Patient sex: F
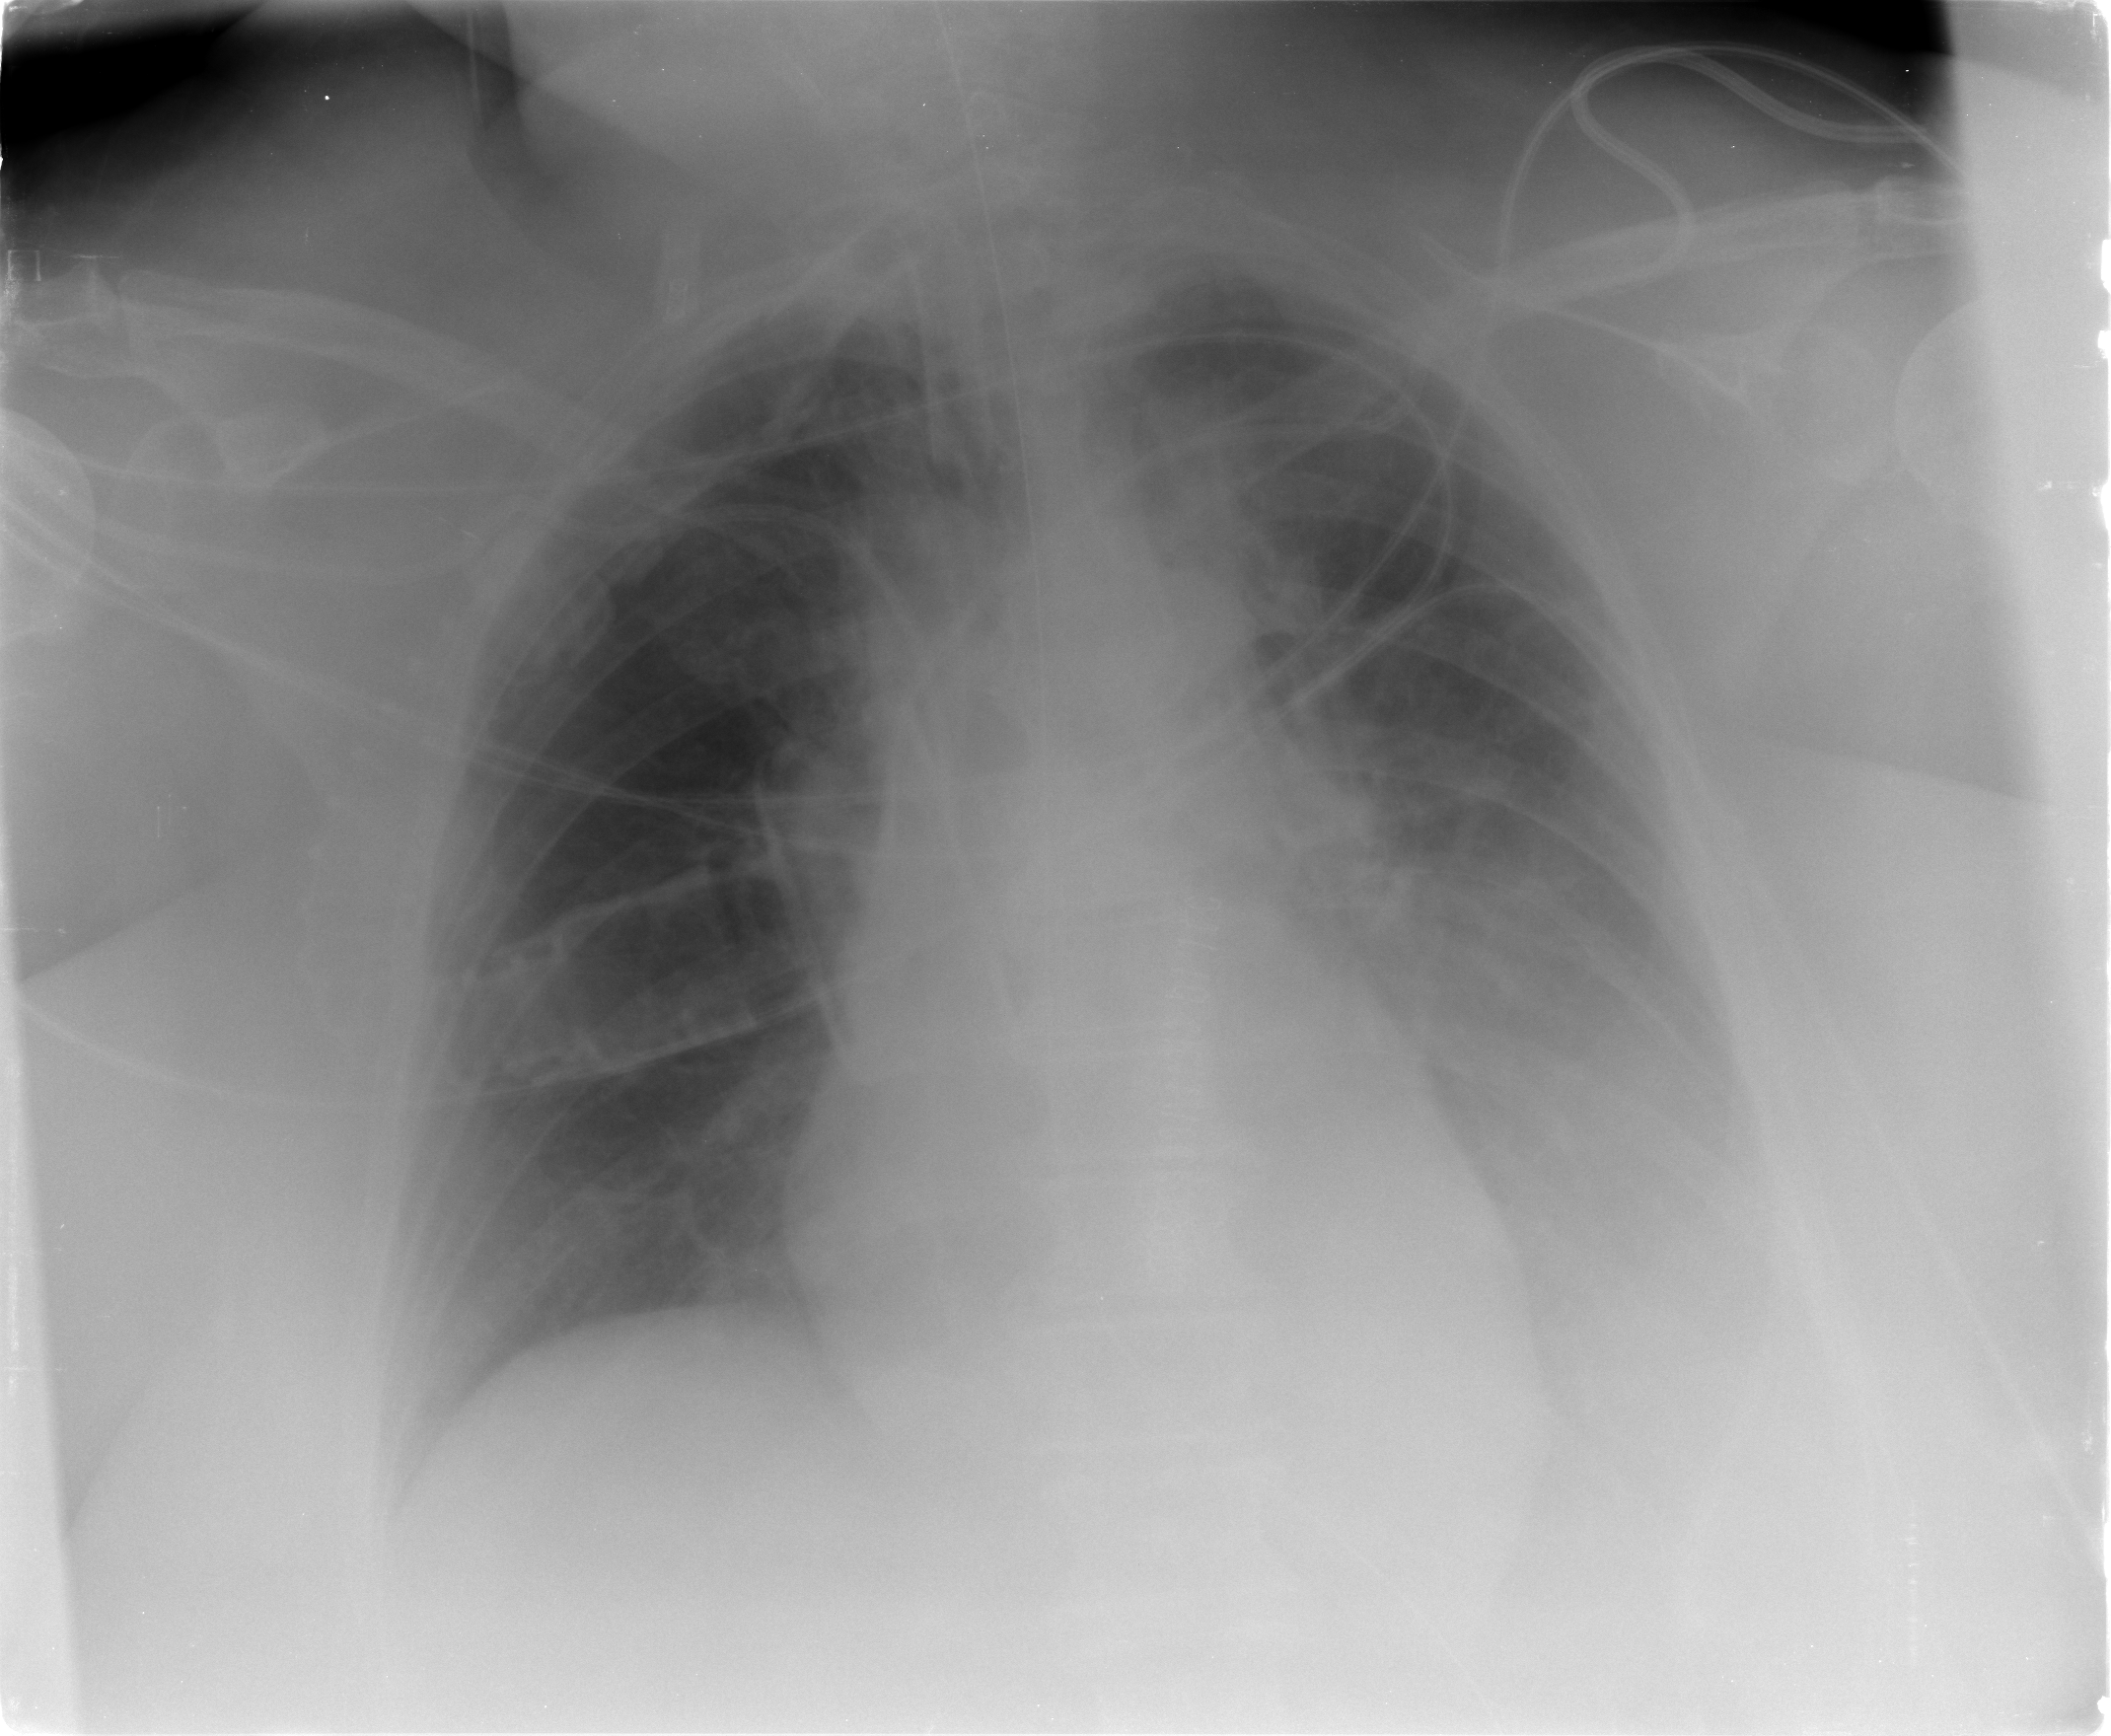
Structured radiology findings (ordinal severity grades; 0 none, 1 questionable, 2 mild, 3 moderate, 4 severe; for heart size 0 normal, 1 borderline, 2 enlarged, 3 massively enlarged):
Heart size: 0
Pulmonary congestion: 0
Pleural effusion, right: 0
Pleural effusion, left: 3
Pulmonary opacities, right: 0
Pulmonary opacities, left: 0
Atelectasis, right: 1
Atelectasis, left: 3